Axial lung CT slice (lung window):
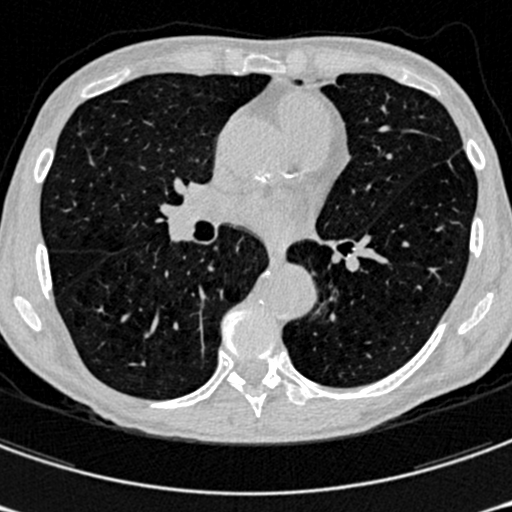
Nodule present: no